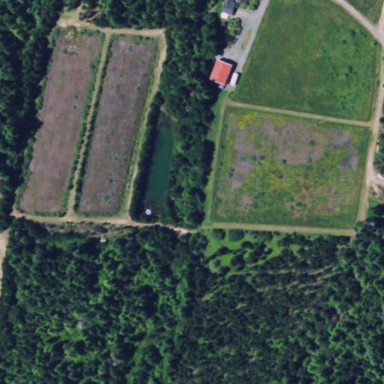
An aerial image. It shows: Farmland with cranberries as the main crop.